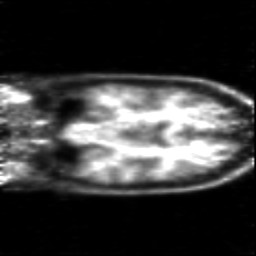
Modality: PET
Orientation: coronal
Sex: female
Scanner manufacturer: siemens